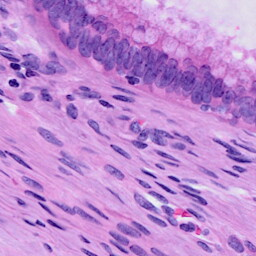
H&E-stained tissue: Cervix